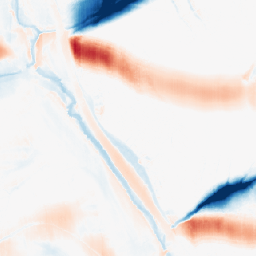
Category: morphological
Decomposition family: morphological_ellipse
Decomposition parameters: operation: average
width: 50
height: 10
Upsampling method: nearest
Upsampling parameters: scale: 4
Upsampling scale: 4